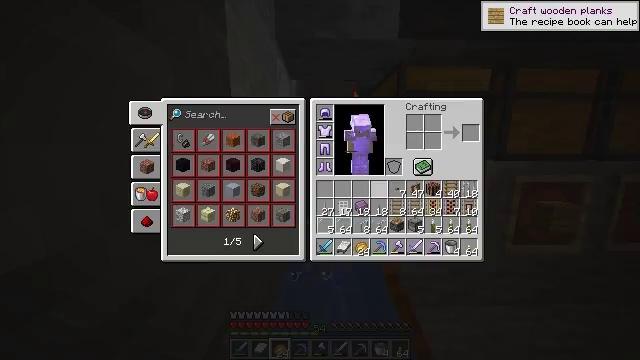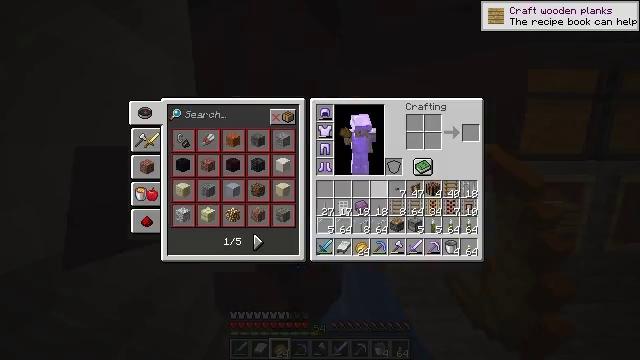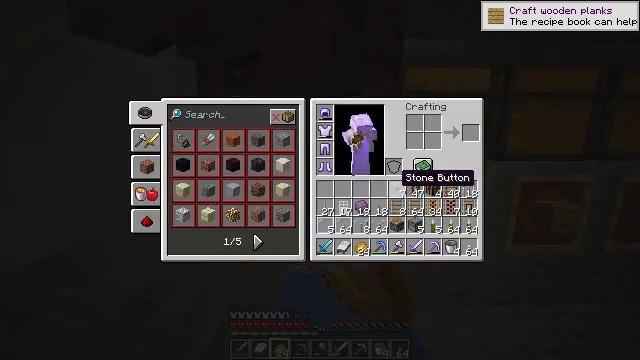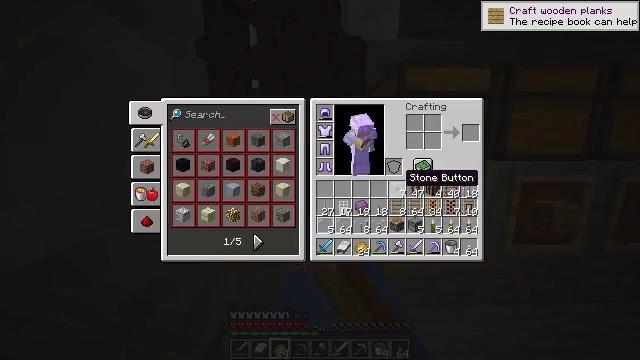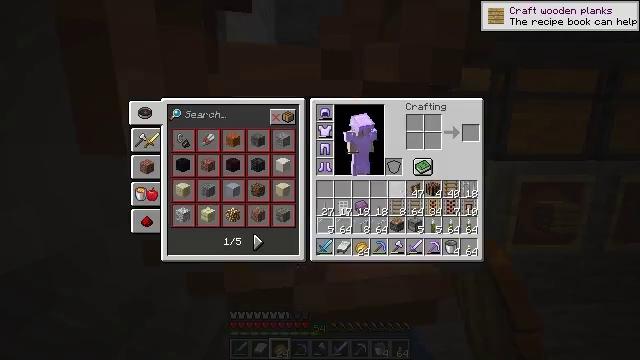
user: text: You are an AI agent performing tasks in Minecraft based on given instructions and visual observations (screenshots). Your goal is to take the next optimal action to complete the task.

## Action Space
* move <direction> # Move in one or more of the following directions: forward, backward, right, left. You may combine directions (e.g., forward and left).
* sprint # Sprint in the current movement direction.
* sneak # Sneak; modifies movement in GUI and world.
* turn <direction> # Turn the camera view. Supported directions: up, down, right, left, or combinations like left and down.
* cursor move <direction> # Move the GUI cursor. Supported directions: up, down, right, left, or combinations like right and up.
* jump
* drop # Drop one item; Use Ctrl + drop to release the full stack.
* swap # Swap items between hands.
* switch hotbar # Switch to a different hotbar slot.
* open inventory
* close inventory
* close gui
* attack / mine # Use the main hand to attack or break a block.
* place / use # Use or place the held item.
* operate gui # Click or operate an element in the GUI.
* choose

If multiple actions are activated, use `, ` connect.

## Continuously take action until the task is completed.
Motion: motion action
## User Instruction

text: Remove a lead from the inventory.
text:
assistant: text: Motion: sprint, cursor move right, drop, open gui
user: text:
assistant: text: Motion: sprint, cursor move right
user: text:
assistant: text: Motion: sprint
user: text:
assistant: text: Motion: sprint, drop
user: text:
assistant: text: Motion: sprint, drop